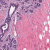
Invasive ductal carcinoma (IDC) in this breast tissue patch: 0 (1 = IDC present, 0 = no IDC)